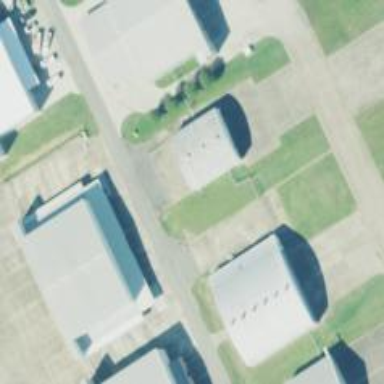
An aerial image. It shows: Gabled hangar building located at airport.